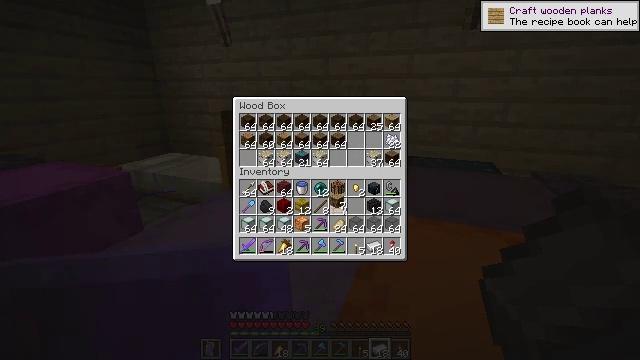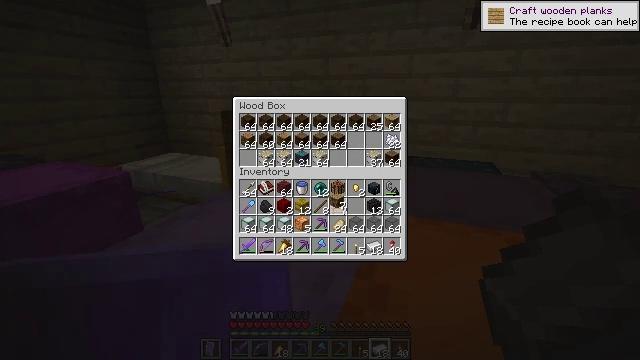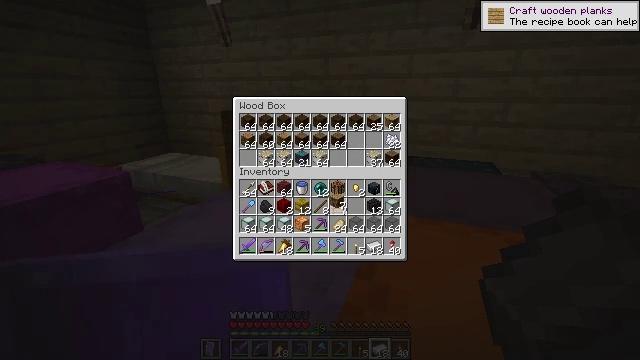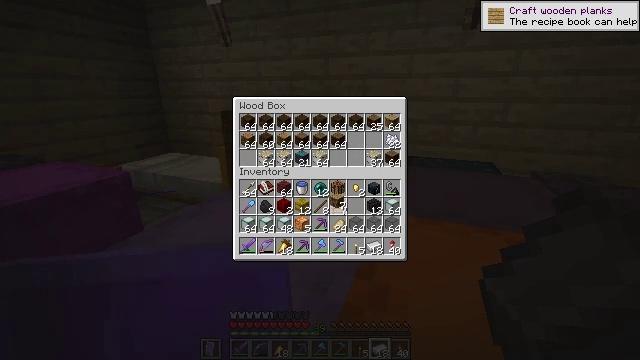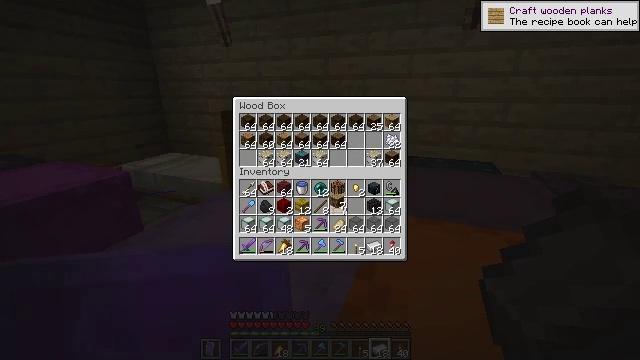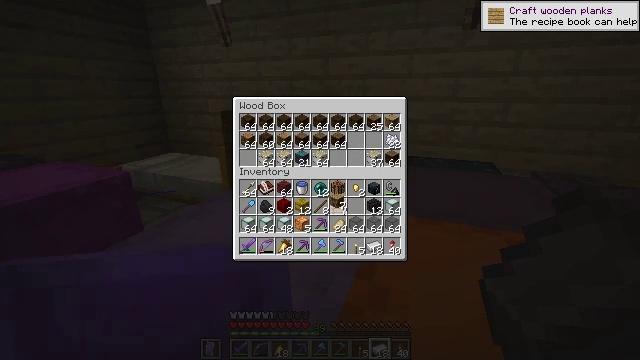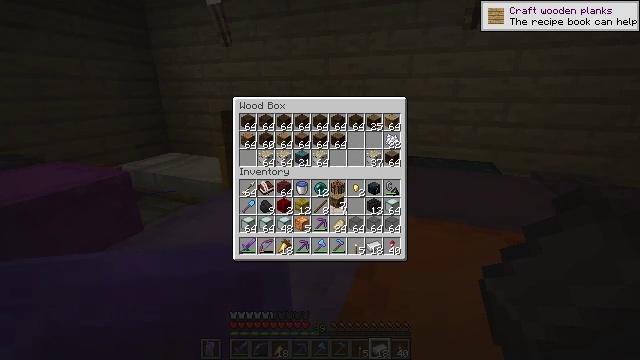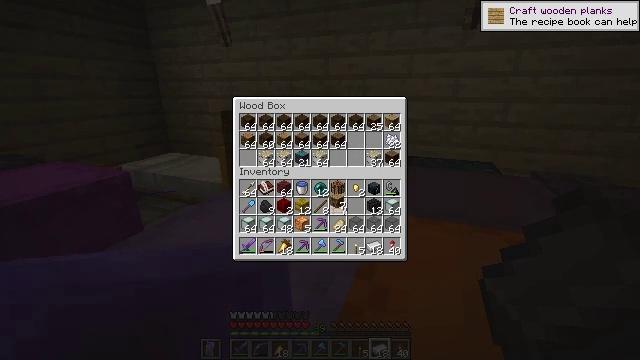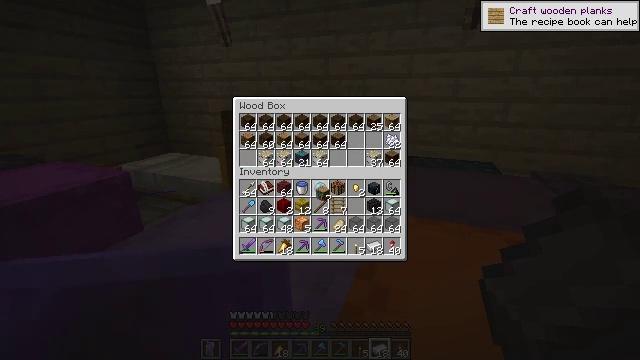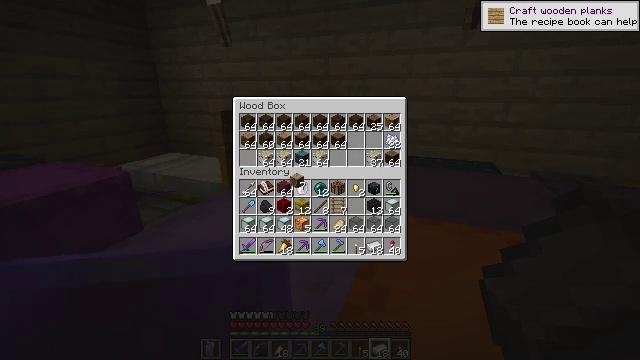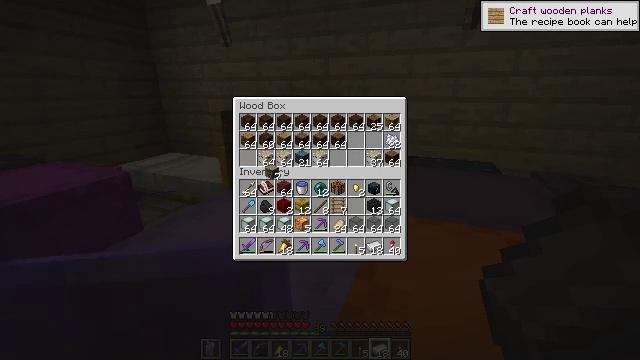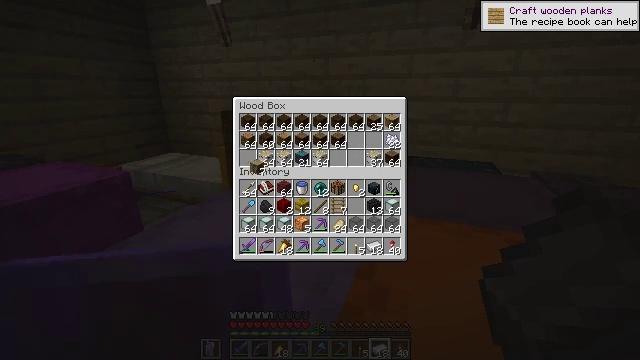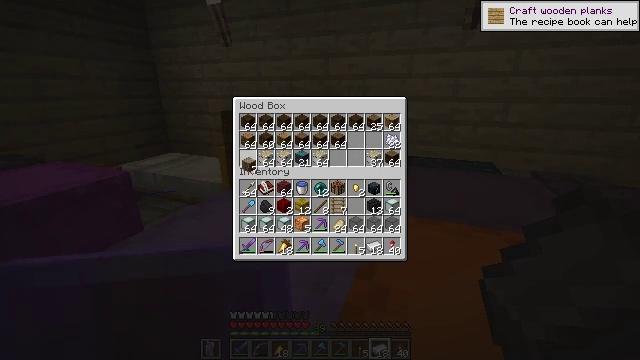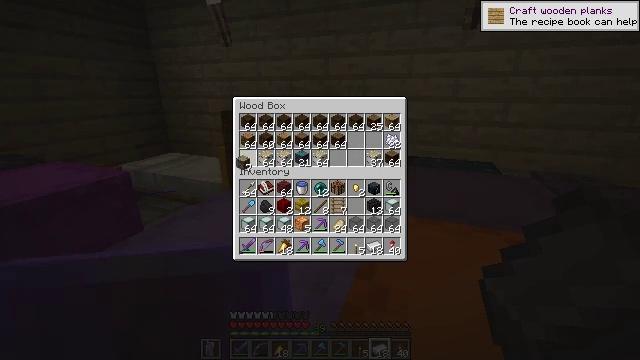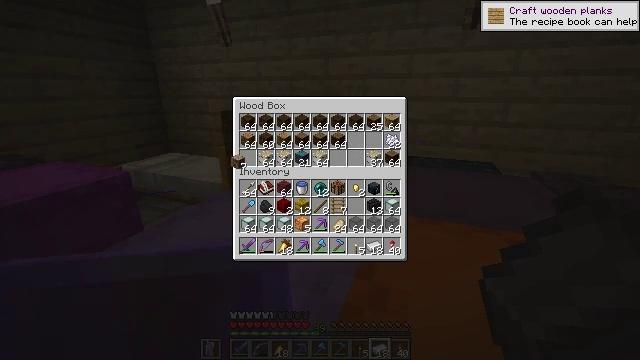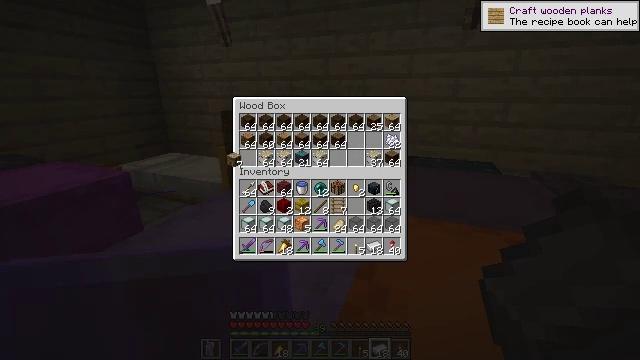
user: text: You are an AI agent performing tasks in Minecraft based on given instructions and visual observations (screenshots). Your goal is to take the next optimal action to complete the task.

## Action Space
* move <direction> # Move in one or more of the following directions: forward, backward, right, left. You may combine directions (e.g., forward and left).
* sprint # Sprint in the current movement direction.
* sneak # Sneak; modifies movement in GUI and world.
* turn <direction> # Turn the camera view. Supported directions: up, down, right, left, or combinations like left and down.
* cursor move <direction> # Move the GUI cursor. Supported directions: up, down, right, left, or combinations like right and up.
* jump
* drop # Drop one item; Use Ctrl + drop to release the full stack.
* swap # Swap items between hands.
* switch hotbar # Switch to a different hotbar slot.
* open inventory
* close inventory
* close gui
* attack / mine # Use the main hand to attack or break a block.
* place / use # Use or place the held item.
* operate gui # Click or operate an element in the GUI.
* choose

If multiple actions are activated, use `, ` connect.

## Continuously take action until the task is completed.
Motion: motion action
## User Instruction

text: Open the crafting table and create warped planks with warped stem.
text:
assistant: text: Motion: no_op
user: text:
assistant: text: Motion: no_op
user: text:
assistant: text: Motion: no_op
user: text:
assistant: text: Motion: no_op
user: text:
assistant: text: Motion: no_op
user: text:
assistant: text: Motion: no_op
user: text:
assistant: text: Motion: no_op
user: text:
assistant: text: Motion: cursor move left and up
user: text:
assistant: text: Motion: cursor move left and up
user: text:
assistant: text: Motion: cursor move left and up
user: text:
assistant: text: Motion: cursor move left
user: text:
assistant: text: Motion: cursor move left
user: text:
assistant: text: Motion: no_op
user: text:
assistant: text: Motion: no_op
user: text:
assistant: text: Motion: no_op
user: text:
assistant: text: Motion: no_op
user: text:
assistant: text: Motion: no_op
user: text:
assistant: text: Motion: no_op
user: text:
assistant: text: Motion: no_op
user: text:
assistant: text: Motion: no_op
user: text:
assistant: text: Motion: no_op
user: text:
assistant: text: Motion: no_op
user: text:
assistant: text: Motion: no_op
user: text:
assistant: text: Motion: no_op
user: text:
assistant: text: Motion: no_op
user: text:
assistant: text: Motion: no_op
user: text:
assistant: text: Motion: no_op
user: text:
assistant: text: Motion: no_op
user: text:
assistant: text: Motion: no_op
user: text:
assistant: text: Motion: no_op